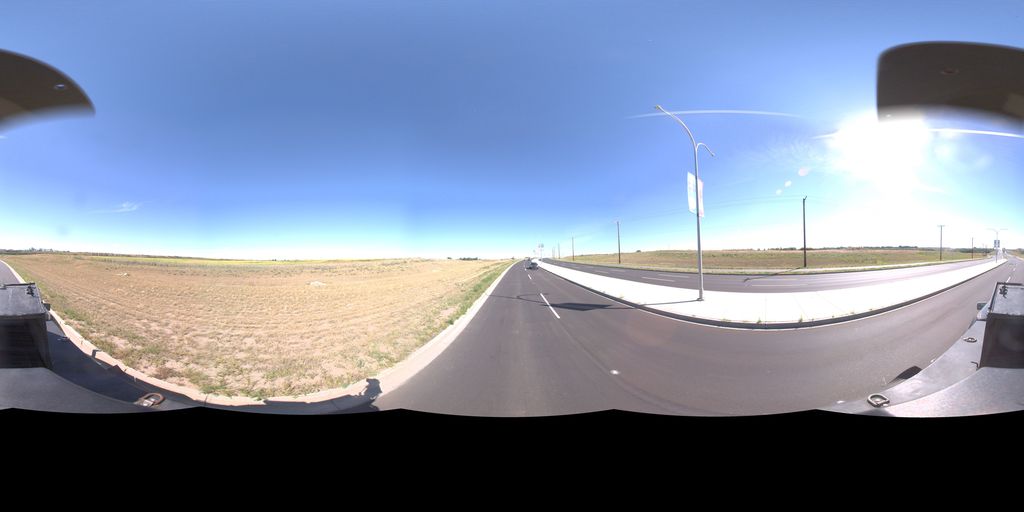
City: saskatoon